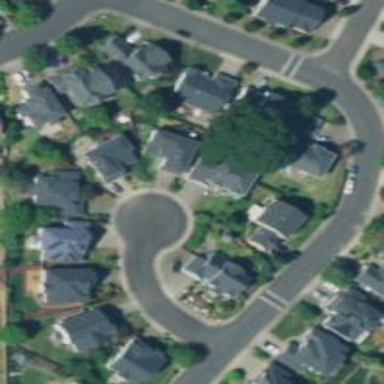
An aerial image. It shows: Turning circle on the road.